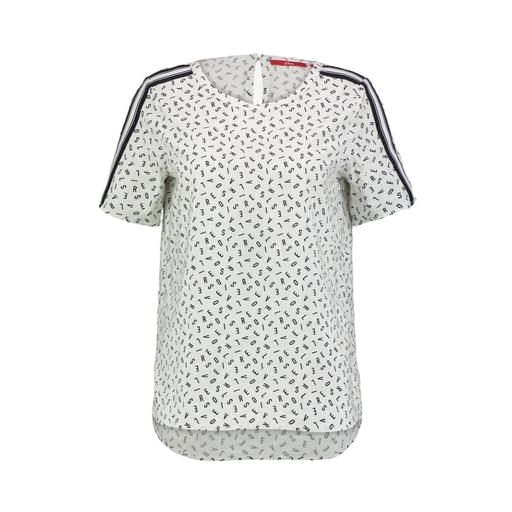
patterned tee, white printed shirt, patterned t-shirt, white background